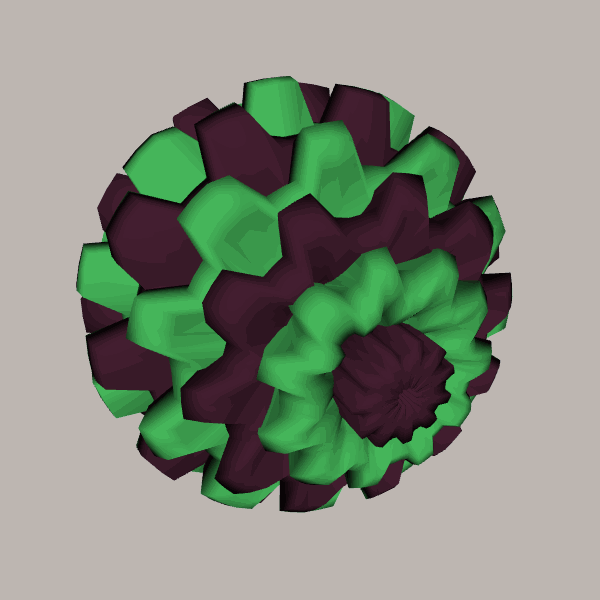
Background: light